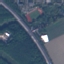
Land use / land cover class: Highway